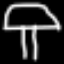
Label: mushroom